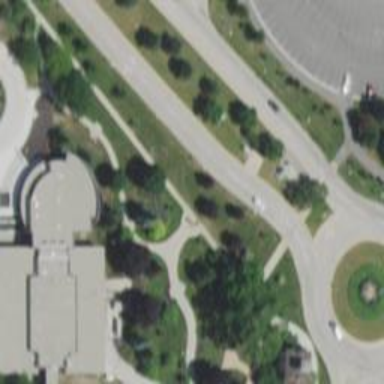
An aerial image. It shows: Tertiary road with separate sidewalk.